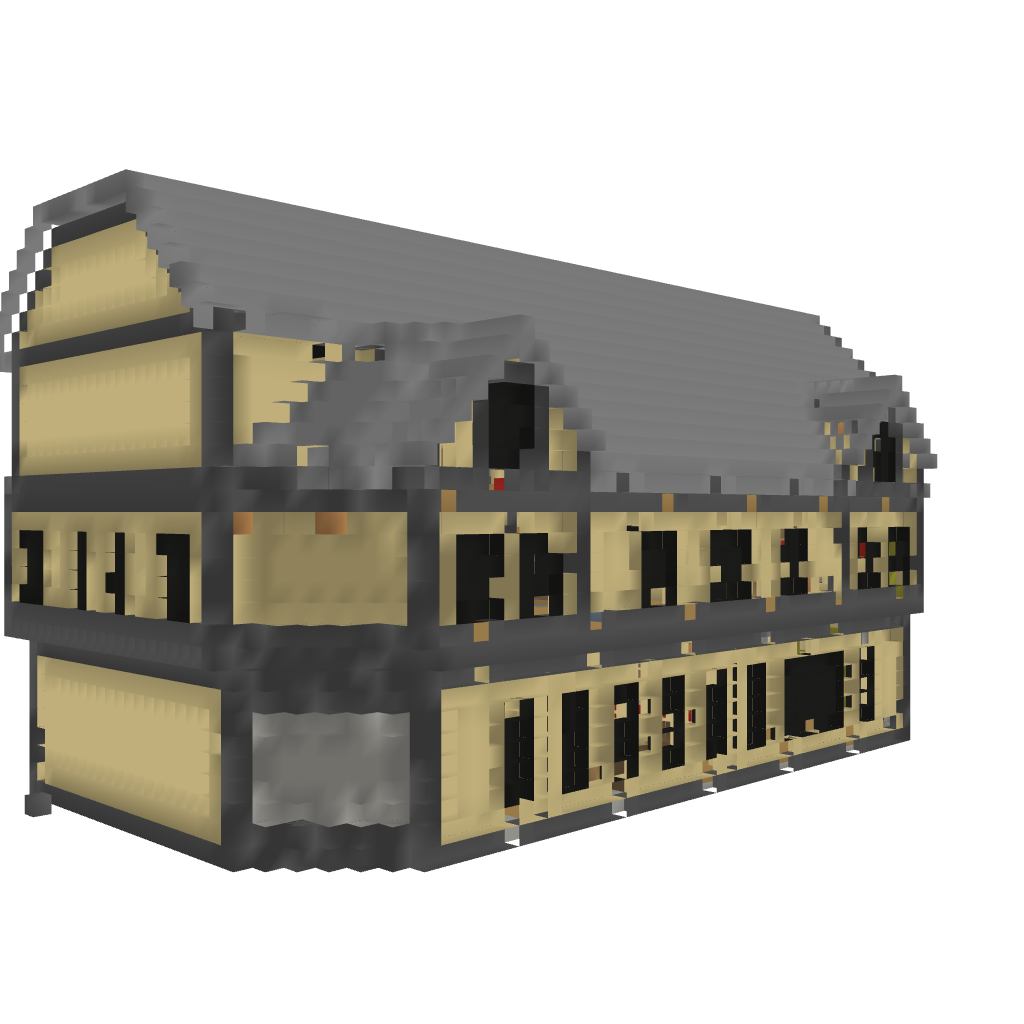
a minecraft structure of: Modern mansion Updated!